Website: slack
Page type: payment
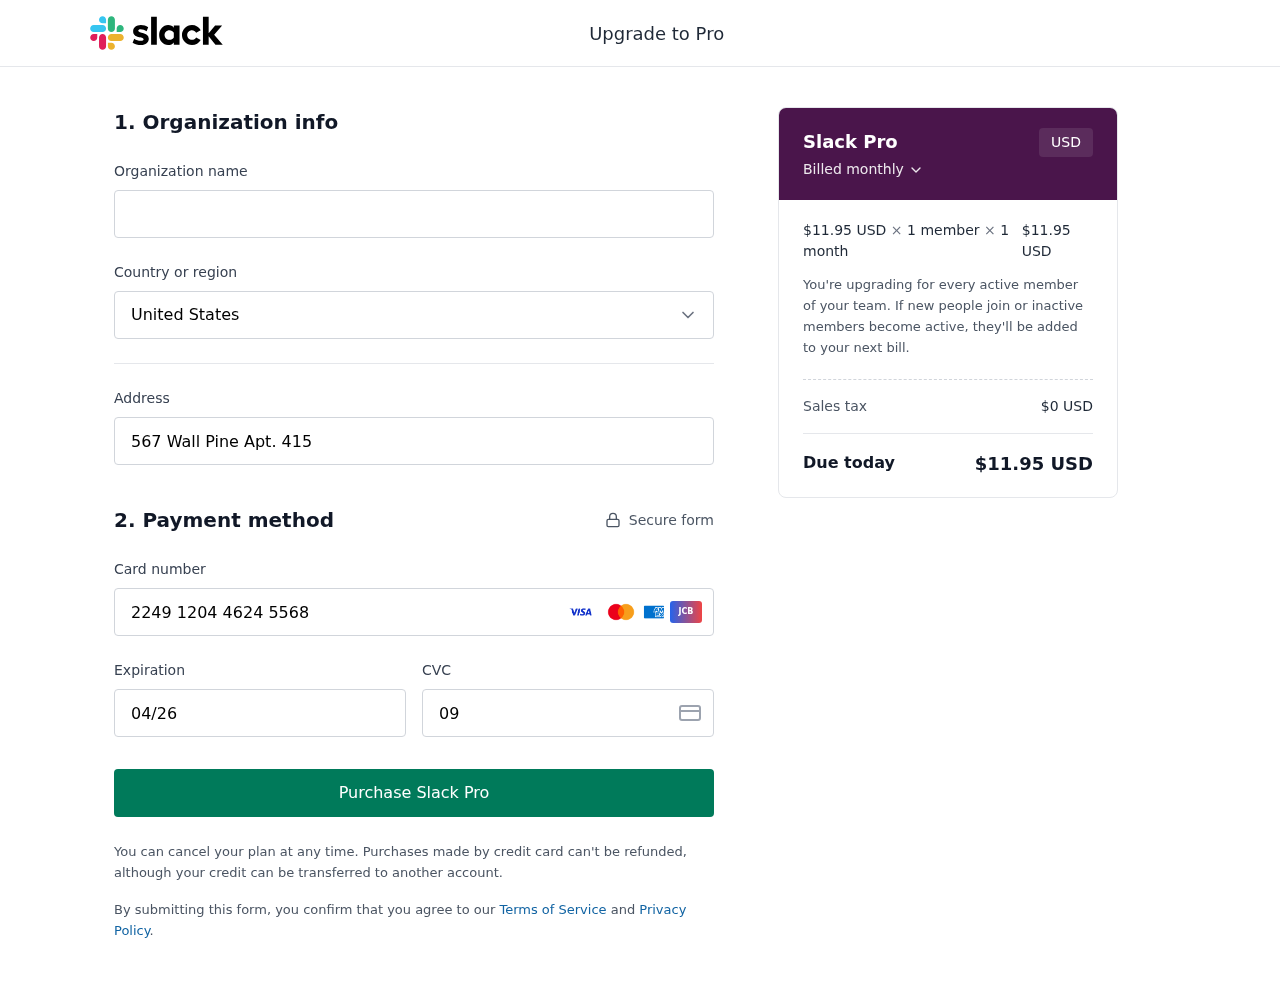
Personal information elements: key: PII_CARD_CVV
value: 099
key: PII_CARD_EXPIRY
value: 04/26
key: PII_CARD_NUMBER
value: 2249 1204 4624 5568
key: PII_COUNTRY
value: United States
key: PII_STREET
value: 567 Wall Pine Apt. 415
Product elements: key: PRODUCT1_PRICE
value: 11.95
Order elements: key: ORDER_SUBTOTAL
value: $11.95 USD
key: ORDER_TAX
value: $0 USD
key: ORDER_TOTAL
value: $11.95 USD